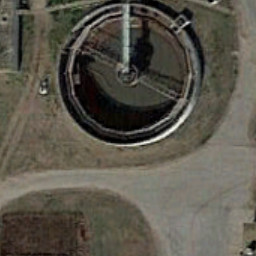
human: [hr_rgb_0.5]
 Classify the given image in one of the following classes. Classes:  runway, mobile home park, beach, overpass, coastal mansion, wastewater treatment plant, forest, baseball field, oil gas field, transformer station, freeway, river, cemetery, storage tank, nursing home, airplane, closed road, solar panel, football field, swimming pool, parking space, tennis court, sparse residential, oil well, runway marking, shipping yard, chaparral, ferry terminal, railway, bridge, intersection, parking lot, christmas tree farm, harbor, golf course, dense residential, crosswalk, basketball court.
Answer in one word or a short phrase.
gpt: wastewater treatment plant